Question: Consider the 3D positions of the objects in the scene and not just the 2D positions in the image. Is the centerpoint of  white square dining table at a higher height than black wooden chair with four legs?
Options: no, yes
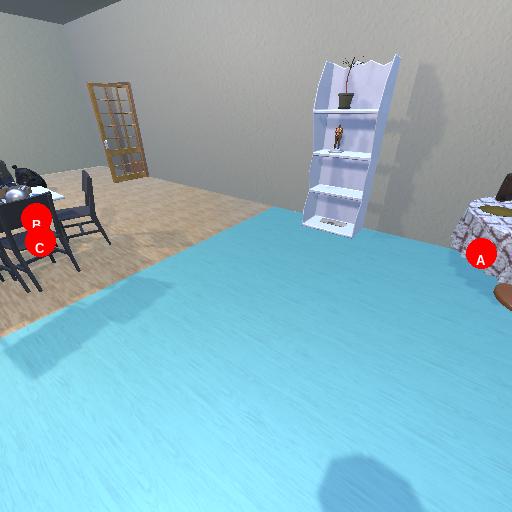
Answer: no